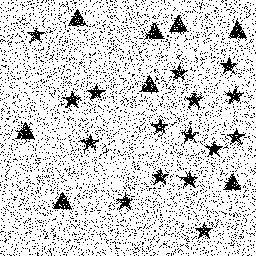
Squares: 0
Triangles: 8
Stars: 16
Total shapes: 24